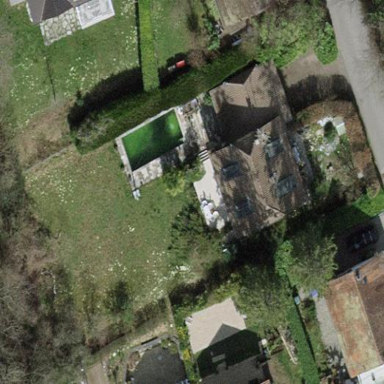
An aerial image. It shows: Garden enclosed by fence.